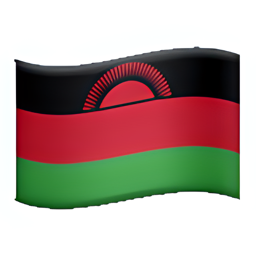
Name: flag for malawi
Emoji: 🇲🇼
Group: Flags
Sub-group: country-flag